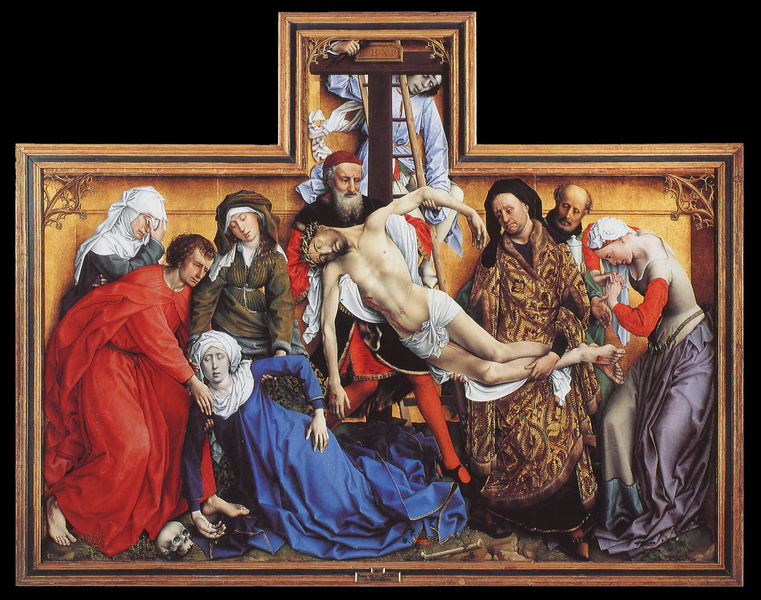
Titel: Kreuzabnahme
Künstler: Rogier van Weyden
Institution: Madrid, Museo del Prado
Schlagwörter: blau, gemälde, gott, körper, lendenschurz, mann, nackt, weiß, frauen, braun, frau, holz, kleid, männer, schwarz, rot, tuch, alt, arm, halten, johannes, kleidung, rahmen, schädel, tod, tot, trauer, bild, gewand, gold, tücher, krone, renaissance, traurig, engel, figuren, leiter, tafel, kopftuch, inschrift, knochen, hängen, weiden, kreuz, altar, christus, jesus, kreuzabnahme, kreuzigung, dornen, maria, ohnmacht, grablegung, gefallen, marien, christi, joseph, schutz, nederlande, zeugen, zusammenbrechen, rogier, josepf, ohnmächtig, christusdarstellung, trmino, kreuzabnahmerogier